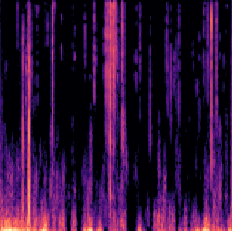
Sound class: Fire crackling